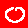
Digit: 0